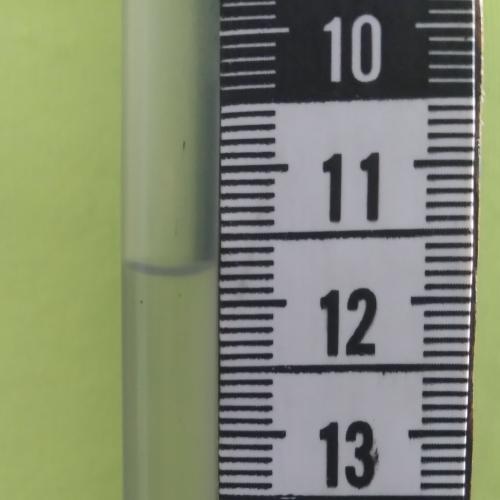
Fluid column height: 11.7 cm